Chest X-ray. View position: PA
Patient age: 24
Patient sex: F
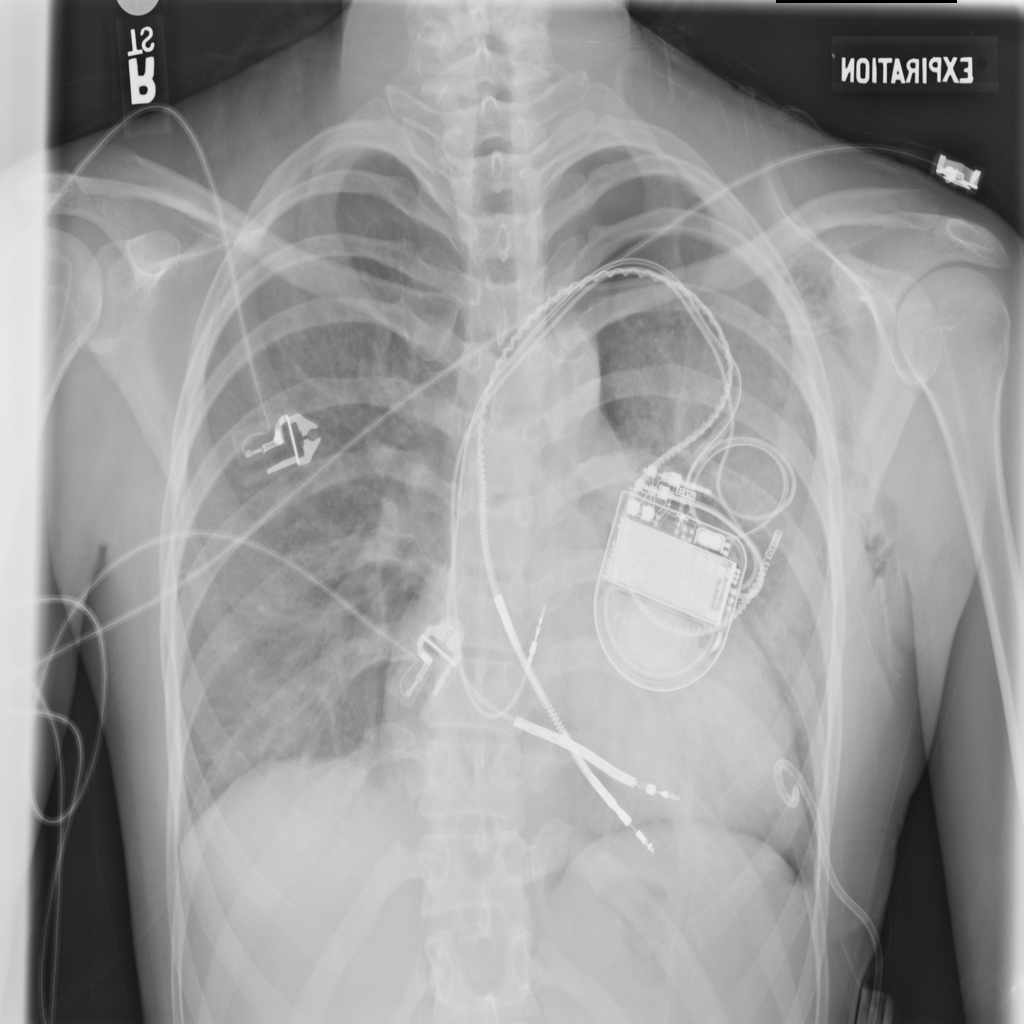
Finding: Pneumothorax